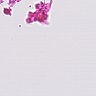
Metastatic tissue present: no